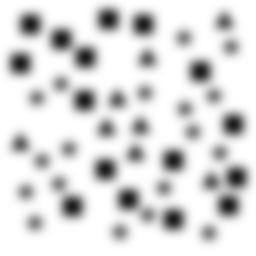
Squares: 16
Triangles: 8
Stars: 18
Total shapes: 42